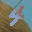
Label: 4